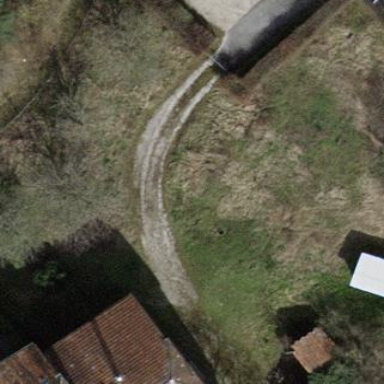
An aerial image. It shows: Garden enclosed by fence.